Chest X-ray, AP view. Patient: 24 years old, sex F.
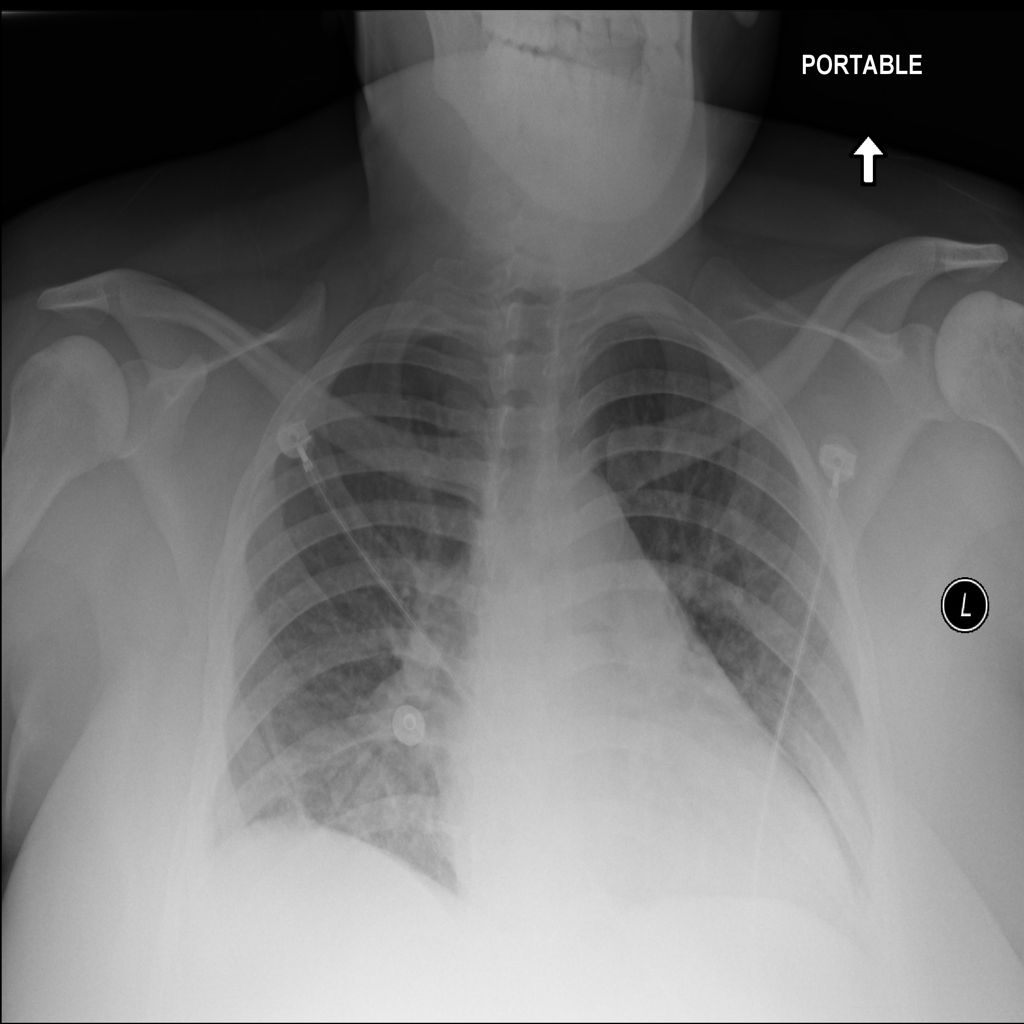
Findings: No Finding